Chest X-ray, AP view. Patient: 73 years old, sex F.
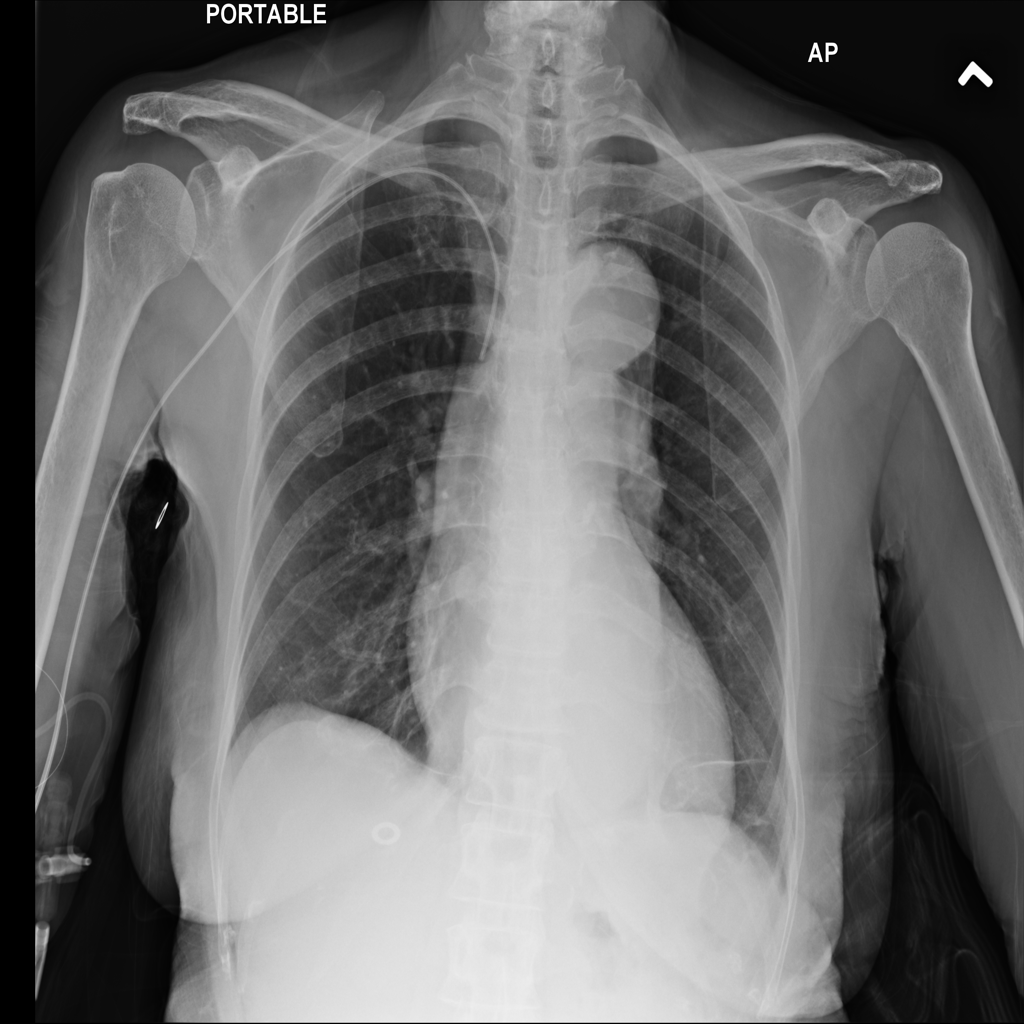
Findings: Atelectasis